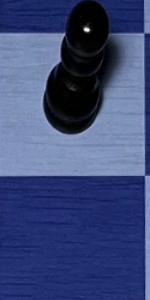
Label: Empty